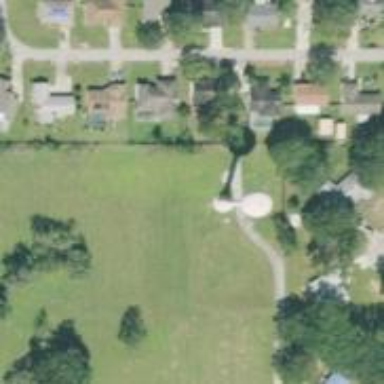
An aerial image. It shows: Water tower that is man-made.